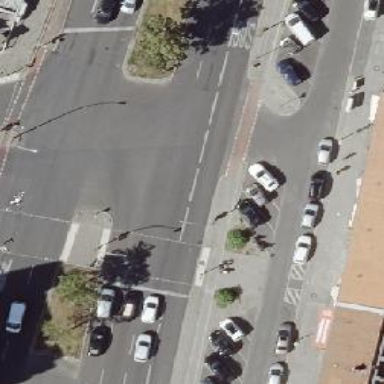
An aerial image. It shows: Unmarked asphalt crossing on cycleway road.